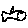
Label: fish